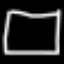
Label: square